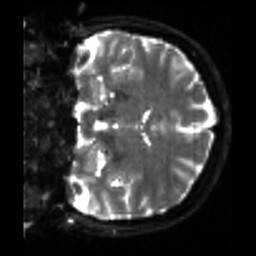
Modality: sbref
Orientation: coronal
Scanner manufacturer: siemens
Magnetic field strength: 3 T
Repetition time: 4 s
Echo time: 0.0594 s